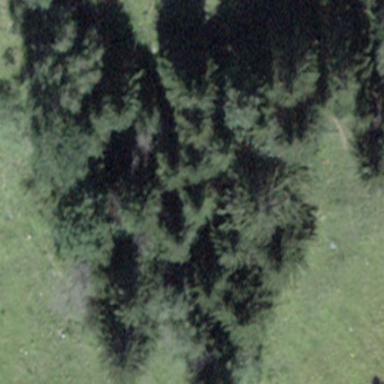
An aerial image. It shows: Forest area.